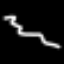
Label: squiggle